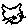
Label: cat